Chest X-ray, PA view. Patient: 59 years old, sex F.
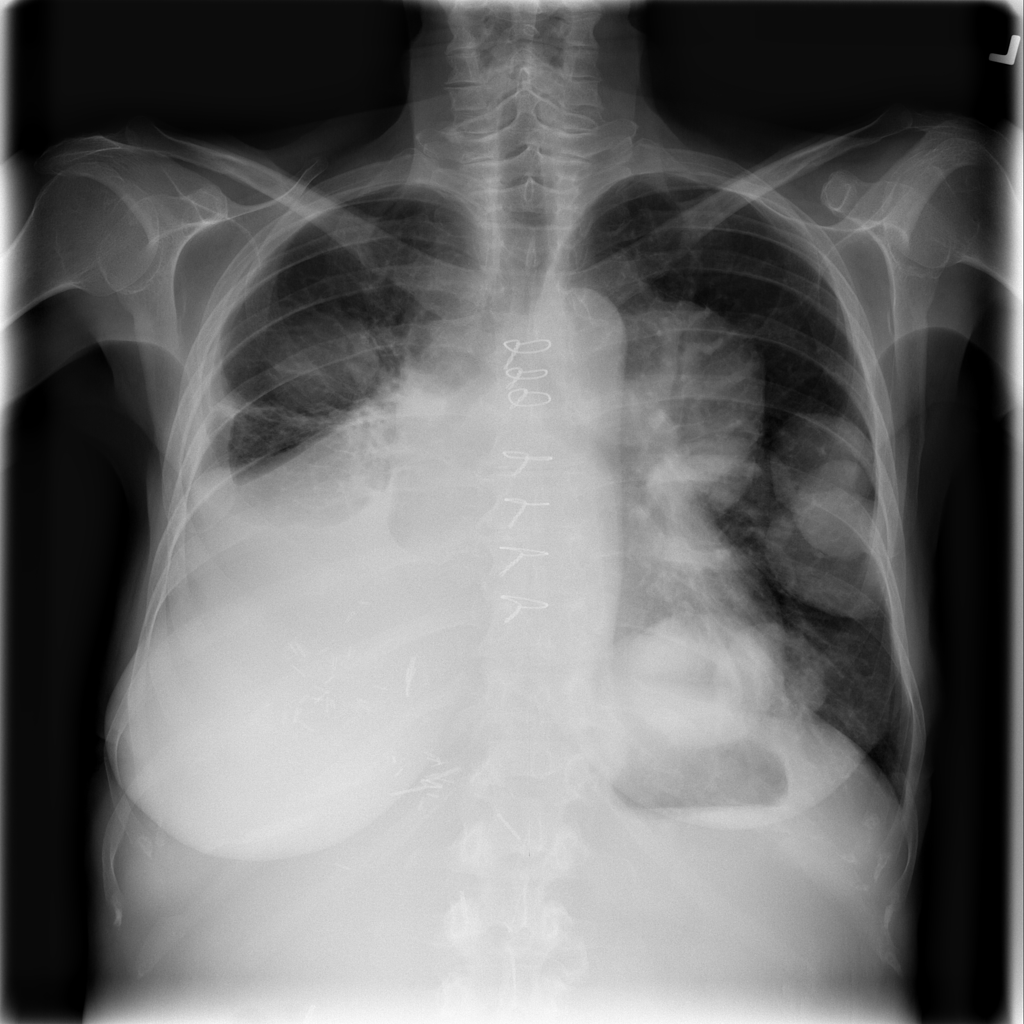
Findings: Consolidation, Mass